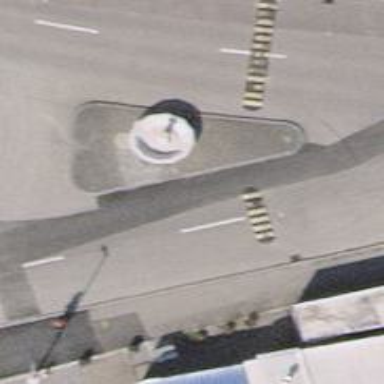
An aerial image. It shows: Beautiful fountain.